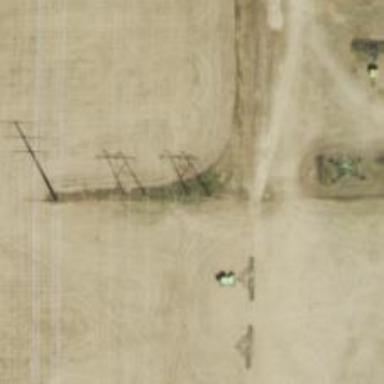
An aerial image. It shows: H-frame designed tower for power lines.